Question: I'm doing a directive I have a strange behavior when I do a console over the I get a value passed from the controller scope printed, but when I try to access it from the scope is undefined like
this is the code:
'''
function() {
var color = d3.interpolateRgb('#f77', '#77f');
return {
template: '<div></div>',
restrict: 'E',
scope:{
model:'='
},
link: function postLink(scope, element, attrs) {
console.log(scope); //print model
console.log('scope.model ',scope.model); // undefined
var width = attrs.width || 940,
height = attrs.height || 500,
margin = 20;
var modeler = d3.select(element[0])
.append('svg')
.attr('width', width)
.attr('height', height);
}
};
}
'''
'''
<d3-directive model="model" width="920" height="510" ></d3-directive>
'''
Please take a look to the console output:

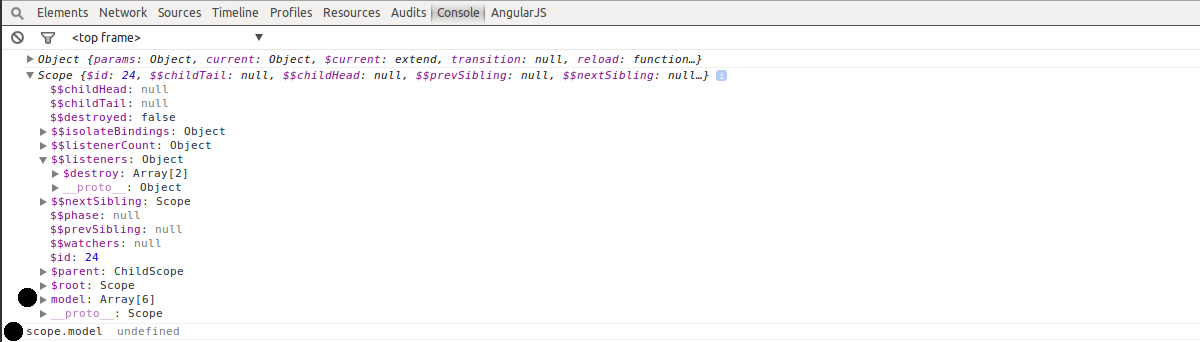
Answer: I ended up by adding a $watch over value of the scope and using the new value assigned.
'''
return {
template: '<div></div>',
restrict: 'E',
scope:{
model:'='
},
link: function postLink(scope, element, attrs) {
console.log(scope);
console.log('scope.model ',scope.model);
scope.$watch('model',function(newValue,oldValue){
if(!!newValue){
console.log(newValue);
}
});
var width = attrs.width || 940,
height = attrs.height || 500,
margin = 20;
var modeler = d3.select(element[0])
.append('svg')
.attr('width', width)
.attr('height', height);
}
};
'''